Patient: sex M, age 66
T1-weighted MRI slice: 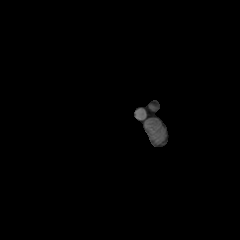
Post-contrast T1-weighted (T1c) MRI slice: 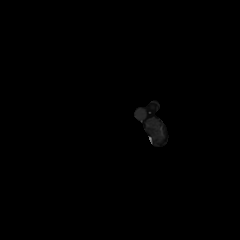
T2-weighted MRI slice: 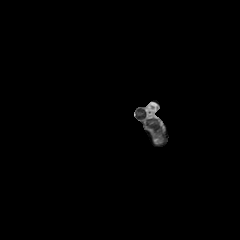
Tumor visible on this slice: no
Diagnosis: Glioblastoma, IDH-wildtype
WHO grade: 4